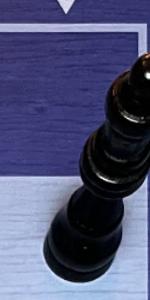
Label: Queen_Black